Aerial crown-view tile of a tropical tree (Barro Colorado Island, Panama), acquired 20240918:
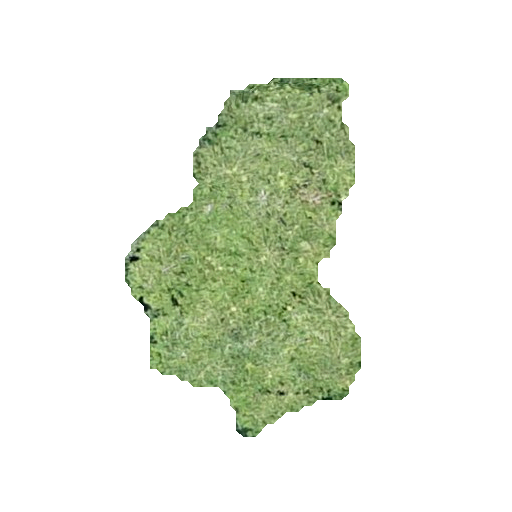
Species: Quararibea stenophylla
GBIF accepted scientific name: Quararibea stenophylla
Crown area: 86.884 m²